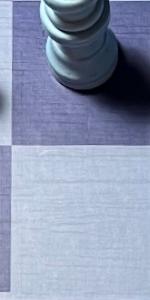
Label: Empty